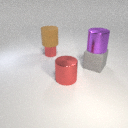
large purple metal cylinder above large gray rubber cube